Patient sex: M
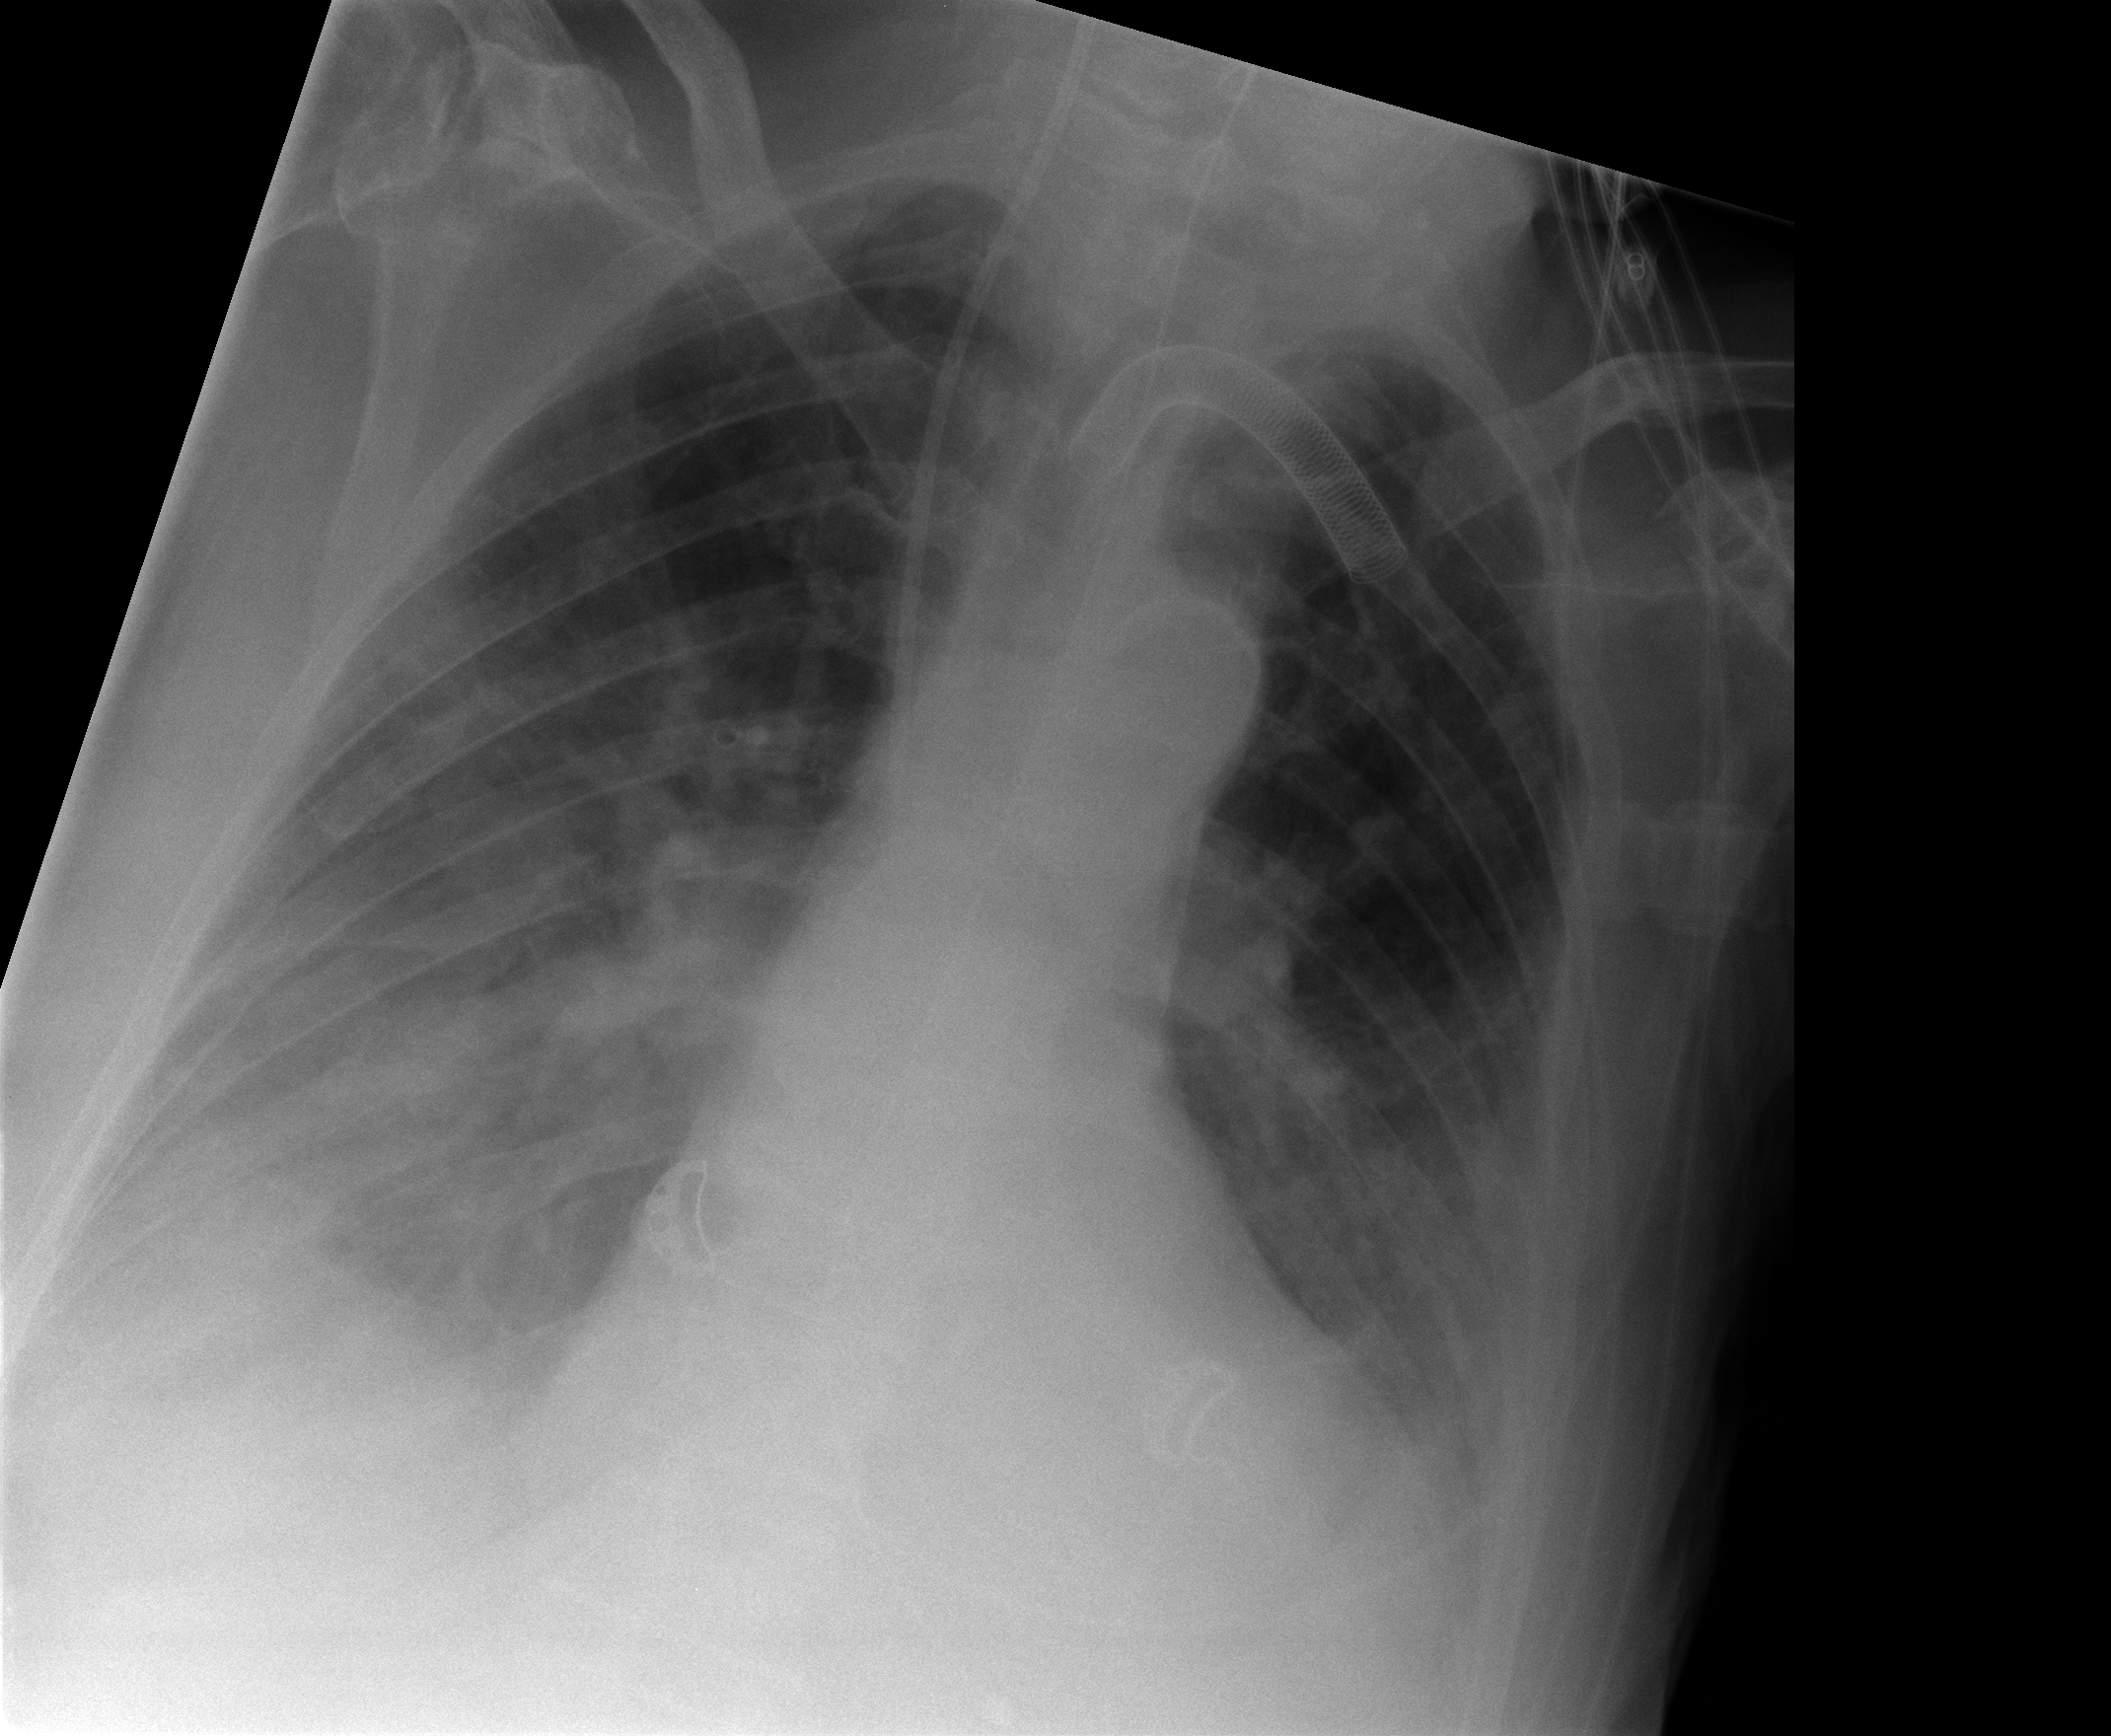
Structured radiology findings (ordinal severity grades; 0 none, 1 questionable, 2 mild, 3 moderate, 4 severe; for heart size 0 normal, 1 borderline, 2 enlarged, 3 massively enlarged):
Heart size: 0
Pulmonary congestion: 0
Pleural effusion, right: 2
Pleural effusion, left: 2
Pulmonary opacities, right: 2
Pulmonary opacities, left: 2
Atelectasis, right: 2
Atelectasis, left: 2